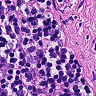
Metastatic tissue present: no